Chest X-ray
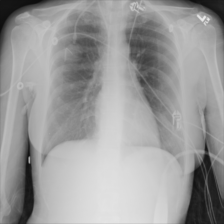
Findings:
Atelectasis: negative
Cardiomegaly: negative
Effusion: negative
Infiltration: negative
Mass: negative
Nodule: negative
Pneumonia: negative
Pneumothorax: negative
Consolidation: negative
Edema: negative
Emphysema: negative
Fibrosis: negative
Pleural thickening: negative
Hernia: negative